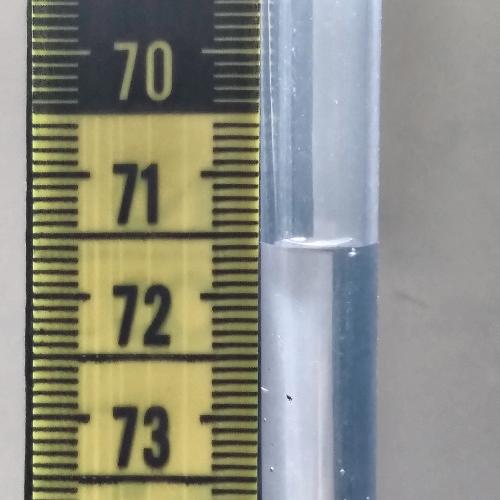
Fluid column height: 71.6 cm